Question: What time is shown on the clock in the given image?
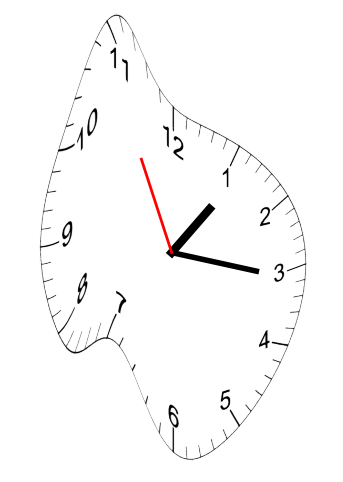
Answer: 01:15:55